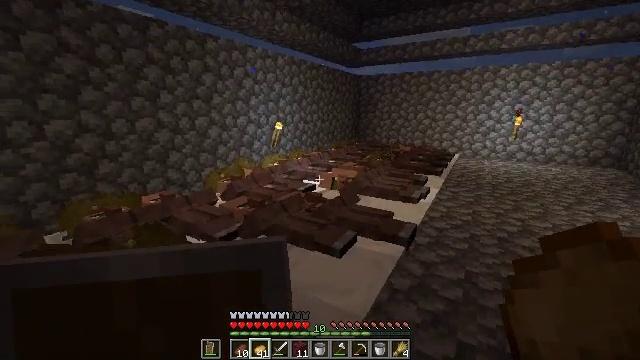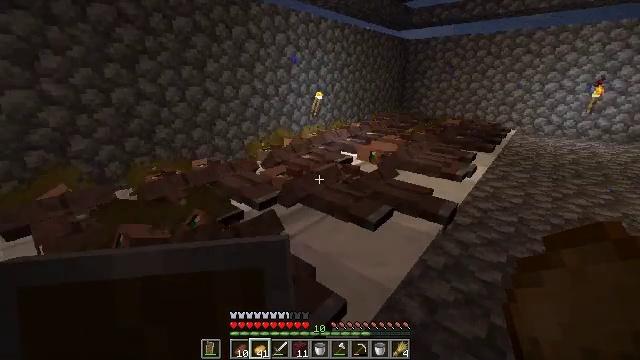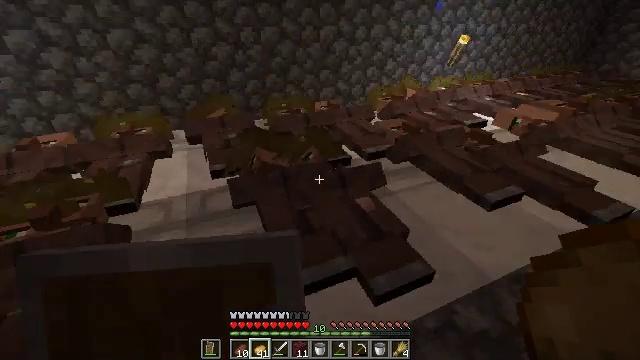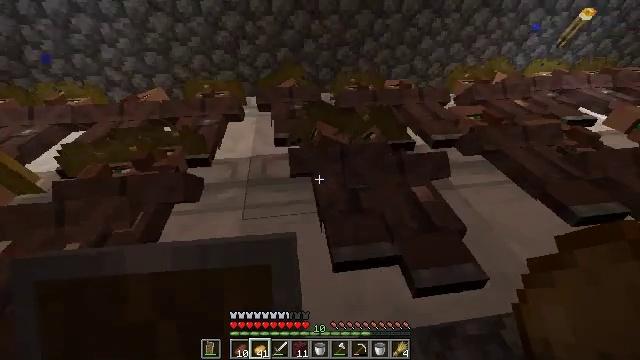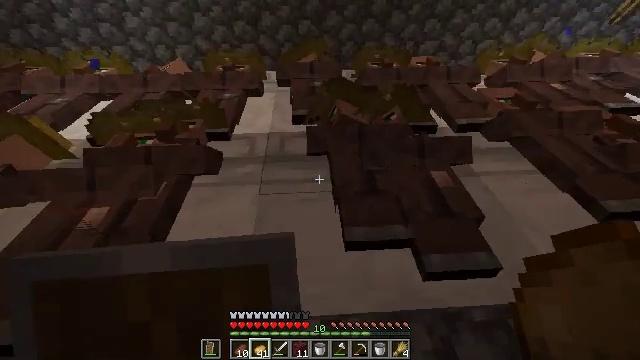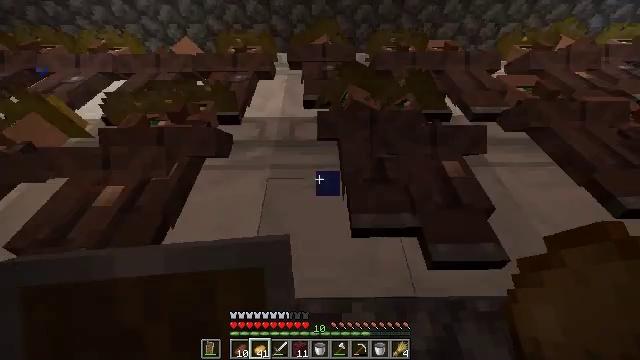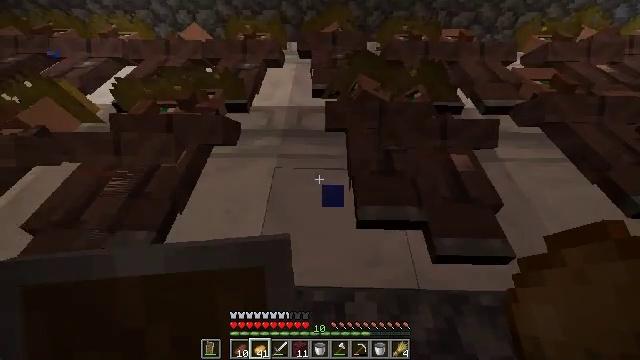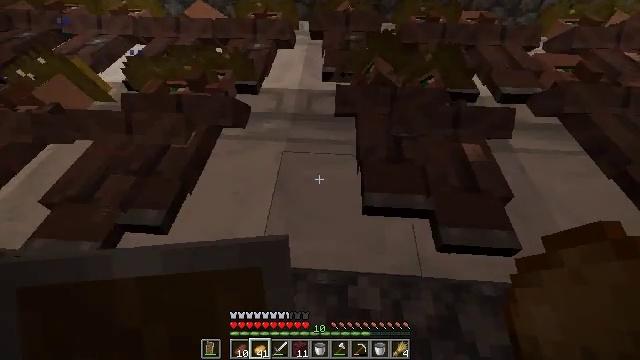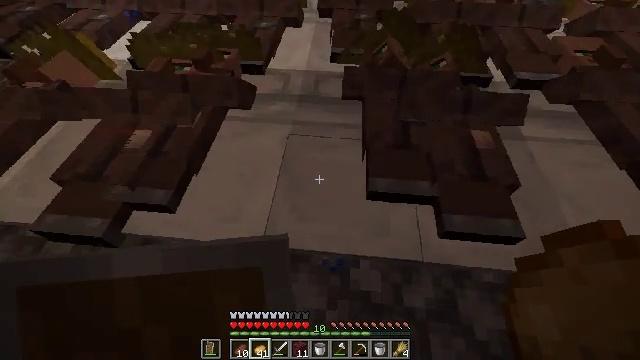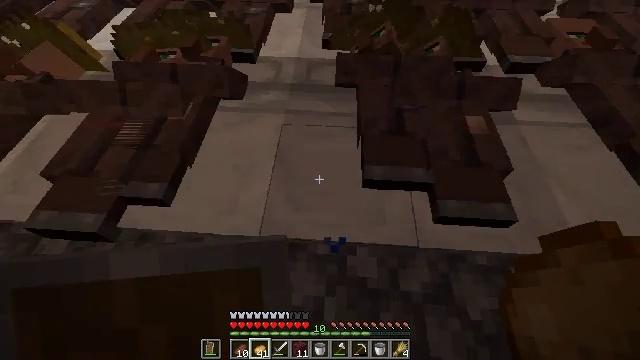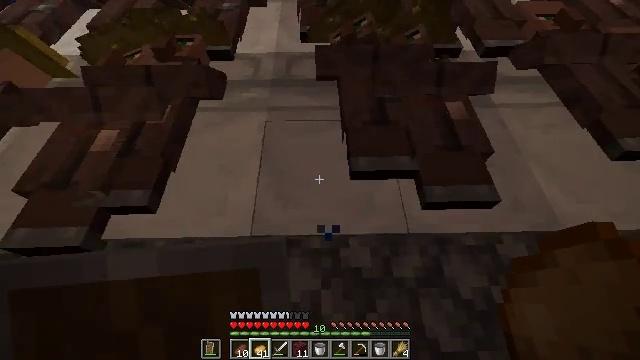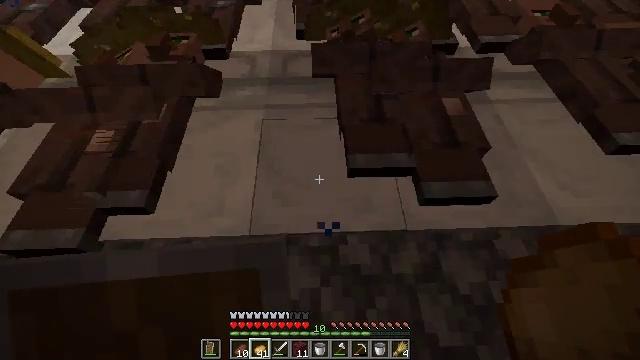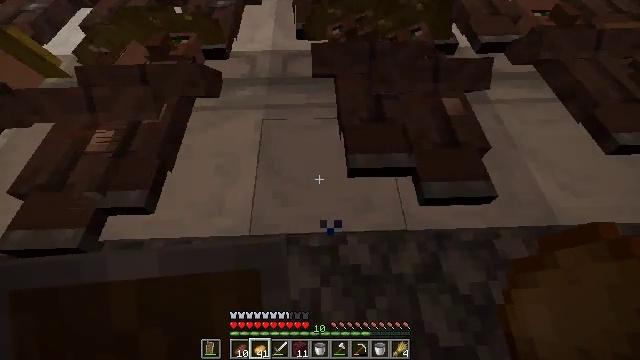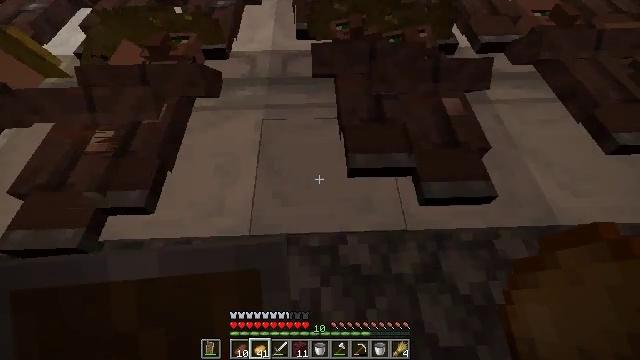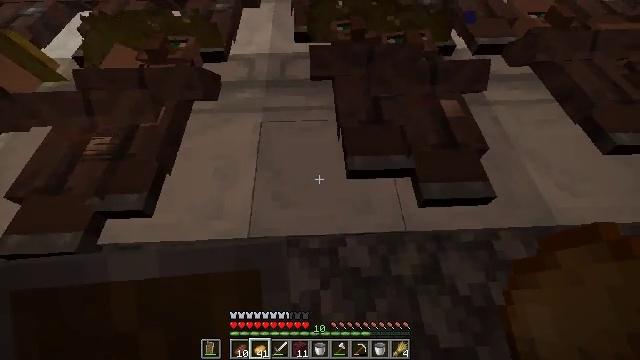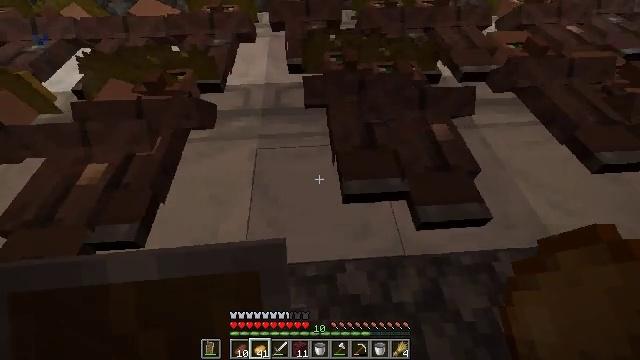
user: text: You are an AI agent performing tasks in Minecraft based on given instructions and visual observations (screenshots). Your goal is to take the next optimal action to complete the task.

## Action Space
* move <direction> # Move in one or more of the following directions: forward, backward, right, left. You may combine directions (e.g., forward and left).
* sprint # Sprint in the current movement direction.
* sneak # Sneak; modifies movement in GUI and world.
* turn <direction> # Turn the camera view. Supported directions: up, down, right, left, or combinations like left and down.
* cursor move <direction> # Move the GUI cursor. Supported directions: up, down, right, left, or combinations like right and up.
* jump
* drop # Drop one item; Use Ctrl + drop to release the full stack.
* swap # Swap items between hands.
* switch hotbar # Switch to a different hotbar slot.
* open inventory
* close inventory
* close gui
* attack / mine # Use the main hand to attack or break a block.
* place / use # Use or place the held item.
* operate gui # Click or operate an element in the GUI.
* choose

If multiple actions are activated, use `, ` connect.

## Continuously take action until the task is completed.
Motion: motion action
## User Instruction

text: Craft an emerald with the available materials.
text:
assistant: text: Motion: turn left and down
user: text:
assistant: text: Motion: turn left and down
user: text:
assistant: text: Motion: turn left and down
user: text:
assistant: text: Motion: turn left and down
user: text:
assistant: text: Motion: turn left and down
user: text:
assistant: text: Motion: turn left and down
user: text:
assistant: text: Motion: turn left and down
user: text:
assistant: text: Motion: turn left and down
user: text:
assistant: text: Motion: turn right and down
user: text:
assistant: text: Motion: turn right and down
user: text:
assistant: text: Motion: use / place
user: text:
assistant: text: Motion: use / place
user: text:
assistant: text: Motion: use / place
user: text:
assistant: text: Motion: no_op
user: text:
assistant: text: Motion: turn right and up
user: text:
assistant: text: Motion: turn right and up
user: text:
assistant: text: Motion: turn right and up
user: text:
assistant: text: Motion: turn up
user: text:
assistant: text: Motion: turn right
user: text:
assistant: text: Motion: no_op
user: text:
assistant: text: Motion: no_op
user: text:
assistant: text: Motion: no_op
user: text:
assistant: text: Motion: no_op
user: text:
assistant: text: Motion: turn left and down
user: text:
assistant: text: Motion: turn left and down
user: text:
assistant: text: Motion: turn down
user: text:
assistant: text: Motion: no_op
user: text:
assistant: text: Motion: turn left and down
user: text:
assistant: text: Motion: turn left and down
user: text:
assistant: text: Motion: use / place